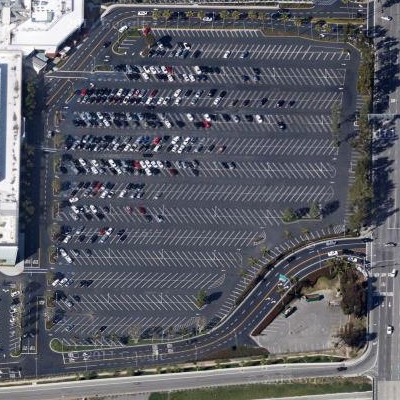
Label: Parking